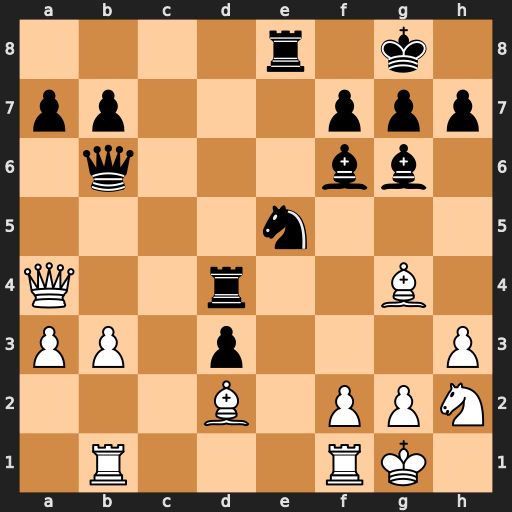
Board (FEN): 4r1k1/pp3ppp/1q3bb1/4n3/Q2r2B1/PP1p3P/3B1PPN/1R3RK1
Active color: w
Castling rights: -
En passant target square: -
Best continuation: Qxe8#